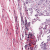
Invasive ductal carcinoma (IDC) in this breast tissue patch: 1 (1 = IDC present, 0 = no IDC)